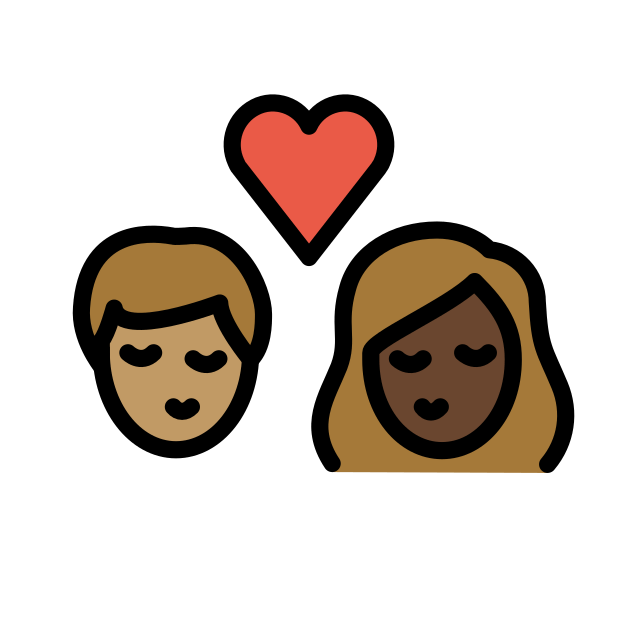
kiss: person, person, medium skin tone, dark skin tone